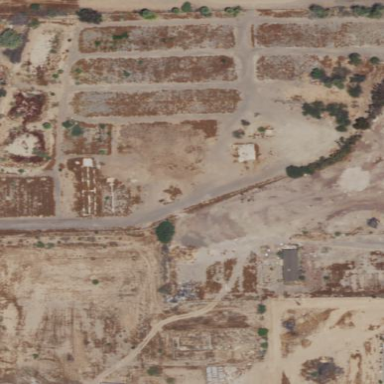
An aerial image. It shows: Brownfield area.